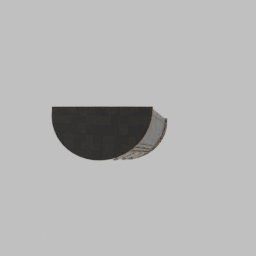
Label: furniture